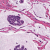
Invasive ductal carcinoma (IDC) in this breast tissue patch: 1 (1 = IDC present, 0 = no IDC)